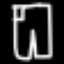
Label: pants